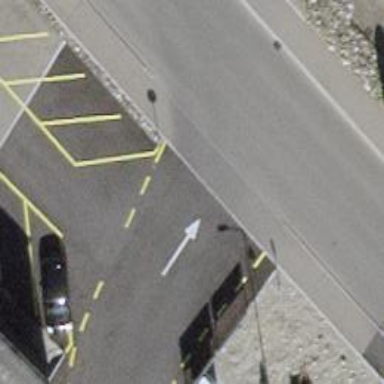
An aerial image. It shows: Unmarked crossing with traffic calming table.